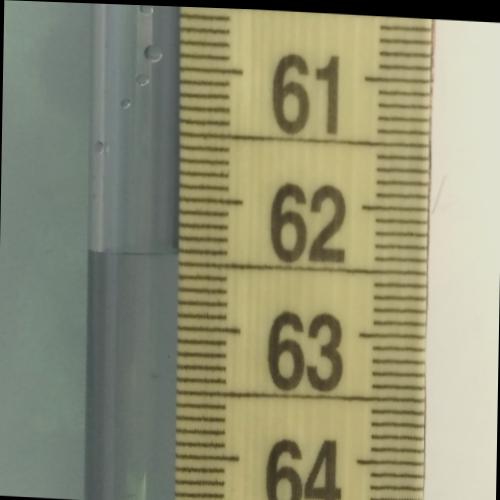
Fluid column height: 62.4 cm